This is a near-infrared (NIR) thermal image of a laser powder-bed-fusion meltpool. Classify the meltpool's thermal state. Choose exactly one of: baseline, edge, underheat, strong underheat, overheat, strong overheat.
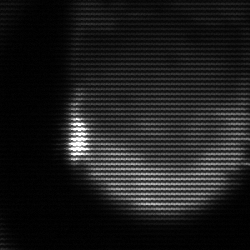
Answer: edge